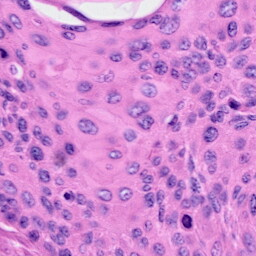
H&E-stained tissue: Cervix